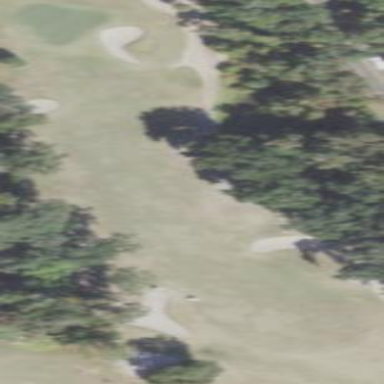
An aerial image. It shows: Golf fairway in the image.